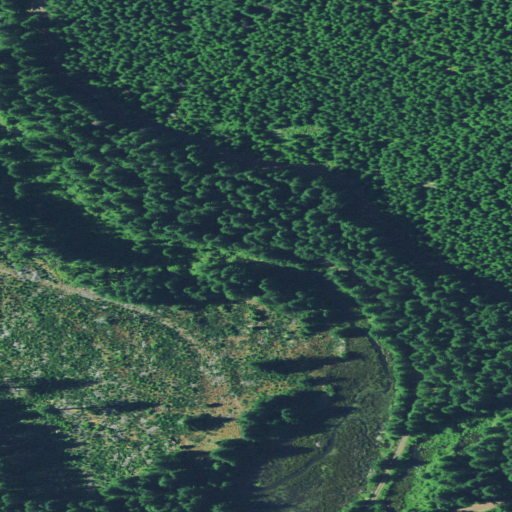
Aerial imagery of valley in Oregon named Skunk Hollow containing evergreen forest, open development, woody wetlands, shrub, low intensity development, grassland, and mixed forest